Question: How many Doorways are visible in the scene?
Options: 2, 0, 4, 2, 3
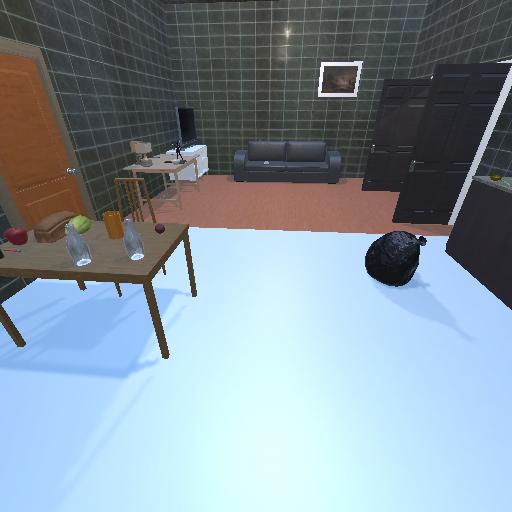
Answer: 2